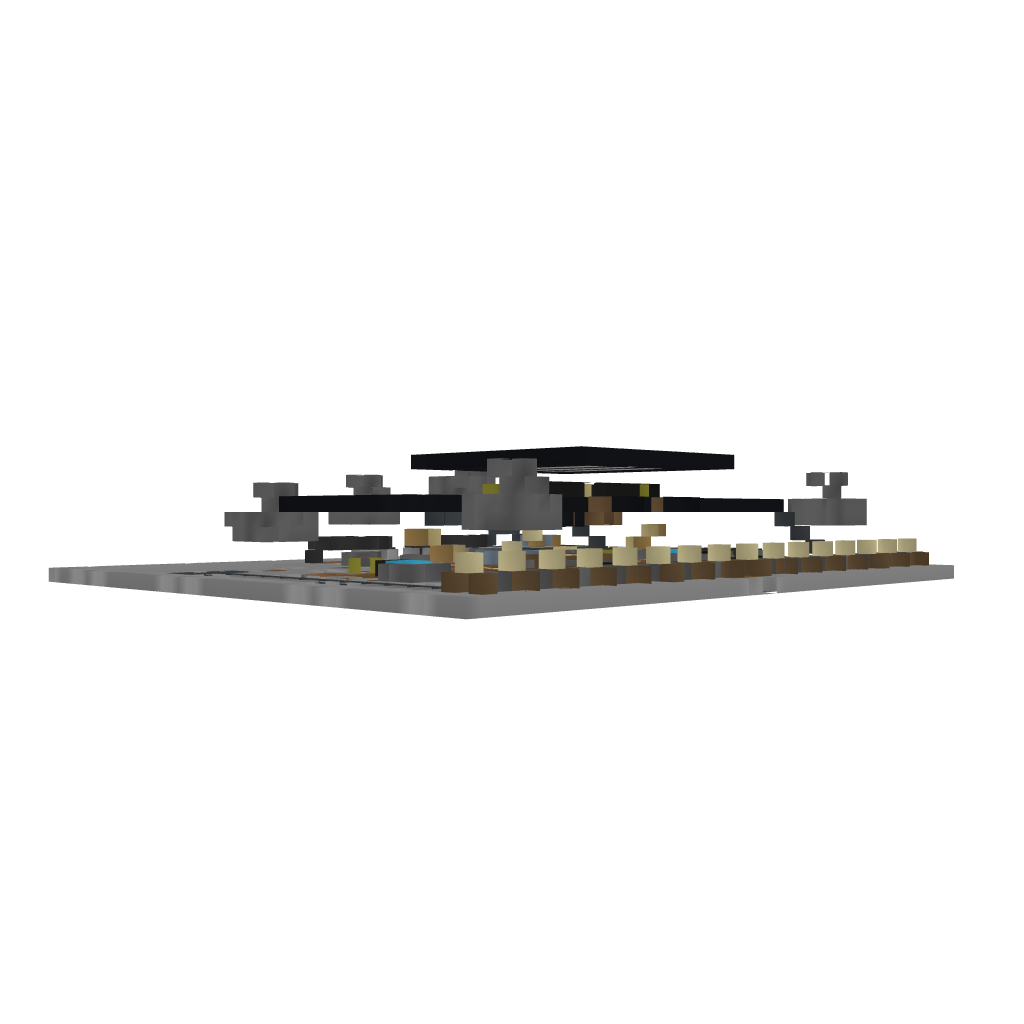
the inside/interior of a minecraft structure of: Modern House #3 (Ecl1pse8) 1.7.2